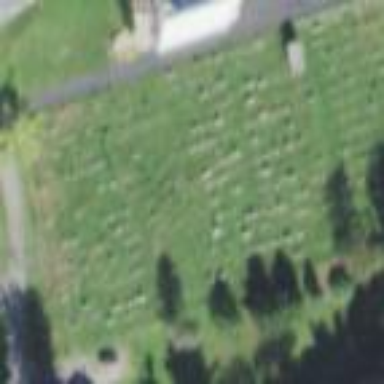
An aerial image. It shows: Religious area with graveyard.